Question: I have the following html code:
'''
.container {
display: table;
width: 100%;
height: 100%;
}
.menu-container {
width: 150px;
height: 100%;
background: #1b1b1b;
color: #fff;
display:table-cell;
}
.menu-container h1 {
margin: 0px;
width: 100%;
padding: 5px 0px 5px 15px;
background: #171717;
font-weight: 600;
}
.main-container {
width: auto;
display:table-cell;
box-shadow: -10px 0px 40px -10px #000000;
}
.container-header {
width: 100%;
background: red;
}
'''
'''
<div class="container">
<div class="menu-container">
<h1>Browse</h1>
<menu-container></menu-container>
</div>
<div class="main-container">
<div>
<div class="container-header">some text</div>
random text
</div>
</div>
</div>
'''
Here how it looks:

As you can see there is a space before the "some text" element. I don't want that extra space I want the element to start at the top of its container. I tried few tricks such as margin-top: -Xpx but it didn't work. How can I fix this?
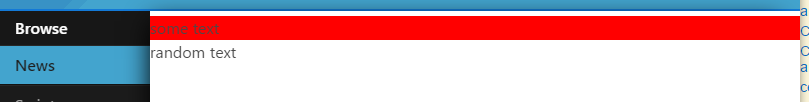
Answer: Is this you want?
Just use 'display:flex' on 'container'.
'''
.container {
display: table;
width: 100%;
height: 100%;
display:flex;
}
.menu-container {
width: 150px;
height: 100%;
background: #1b1b1b;
color: #fff;
display: table-cell;
}
.menu-container h1 {
margin: 0px;
width: 100%;
padding: 5px 0px 5px 15px;
background: #171717;
font-weight: 600;
}
.main-container {
width: 100%;
display: table-cell;
box-shadow: -10px 0px 40px -10px #000000;
}
.container-header {
width: 100%;
background: red;
}
'''
'''
<div class="container">
<div class="menu-container">
<h1>Browse</h1>
<menu-container></menu-container>
</div>
<div class="main-container">
<div>
<div class="container-header">some text</div>
random text
</div>
</div>
</div>
'''